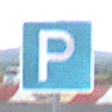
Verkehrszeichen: Parken
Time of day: MorningAfternoon
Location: Outdoor (RoadRail)
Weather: PartlyCloudy
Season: NotSpecified
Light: Natural